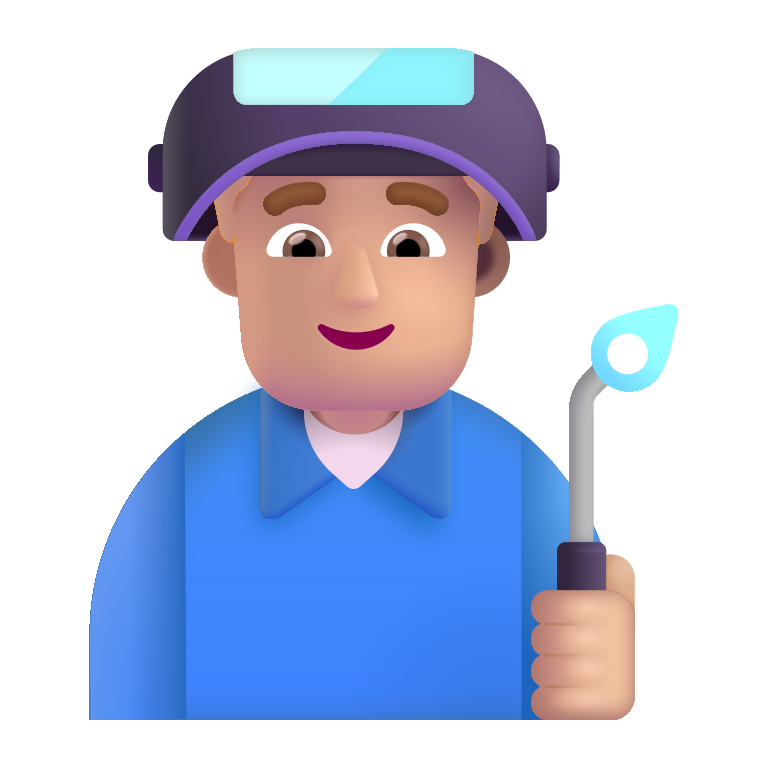
man factory worker color  light